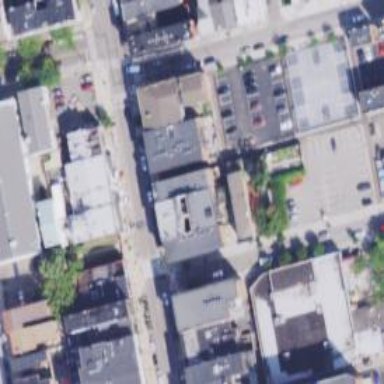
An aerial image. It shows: Alley classified as service road.